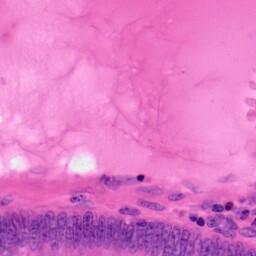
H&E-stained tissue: Colon